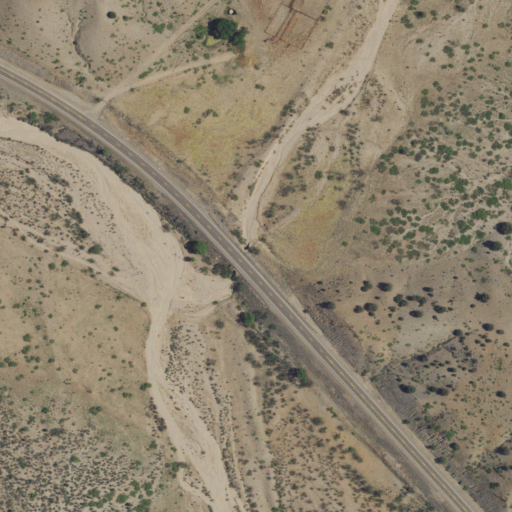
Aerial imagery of valley in New Mexico named North Fork Walnut Canyon containing shrub, grassland, medium intensity development, low intensity development, and open development